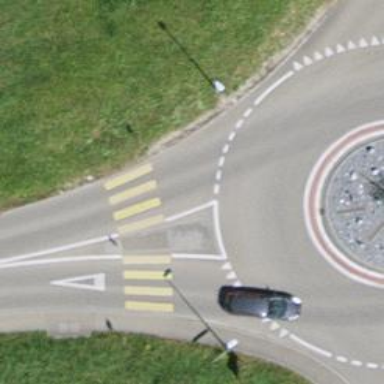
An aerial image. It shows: Marked road crossing with pedestrian island.